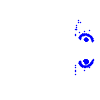
Particle: electron